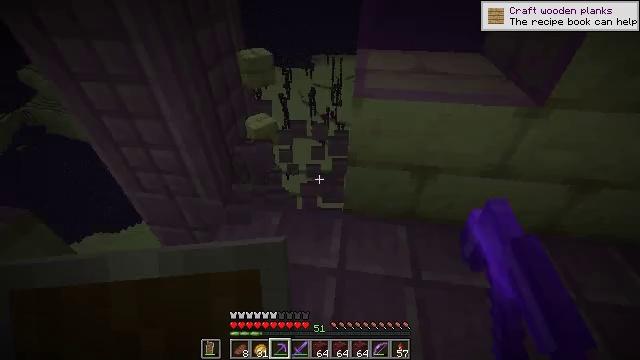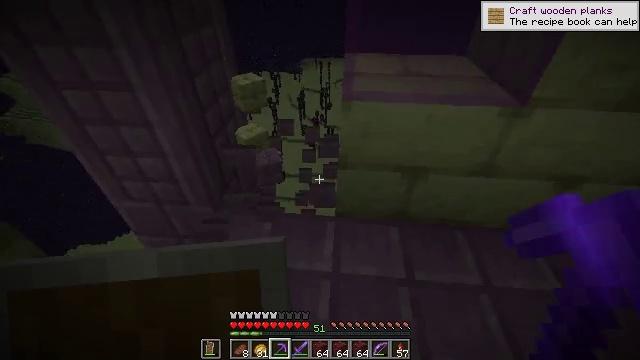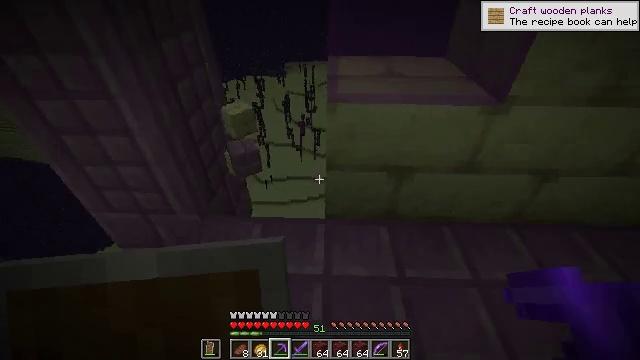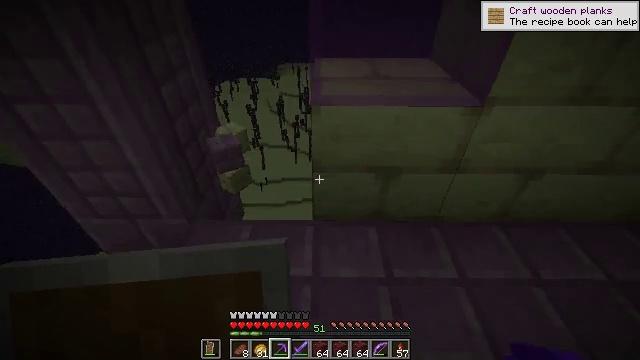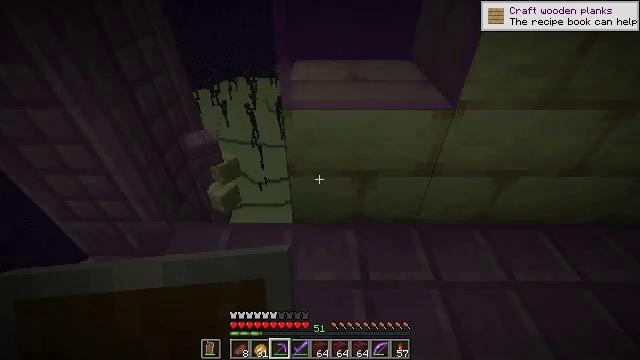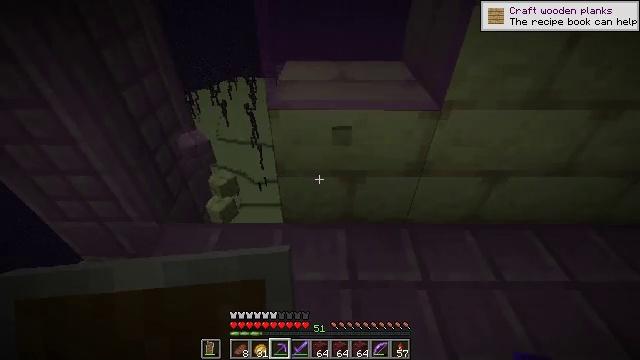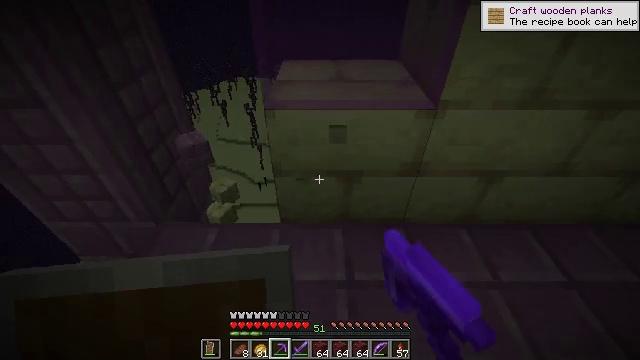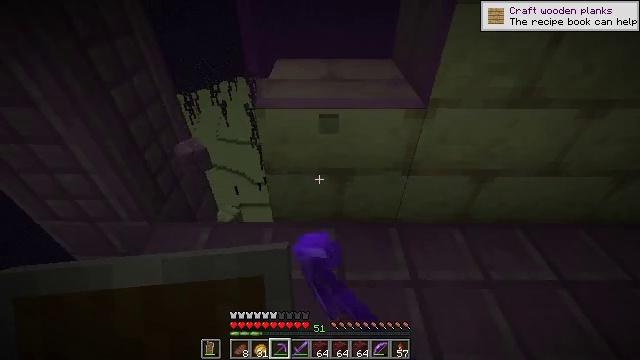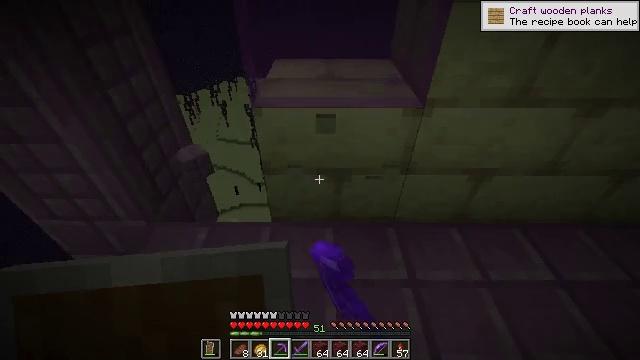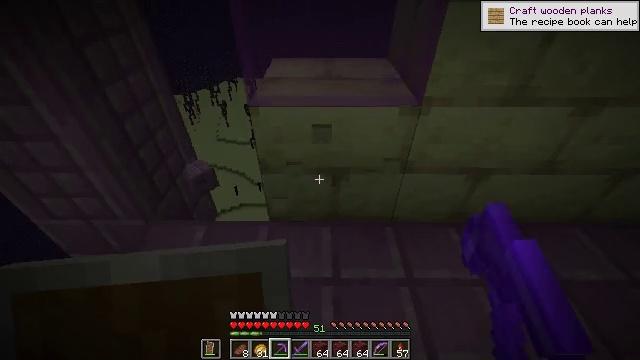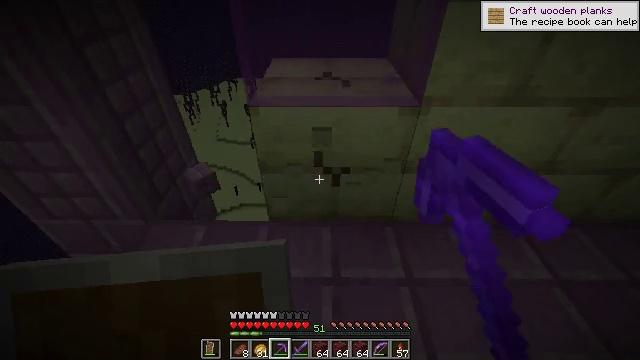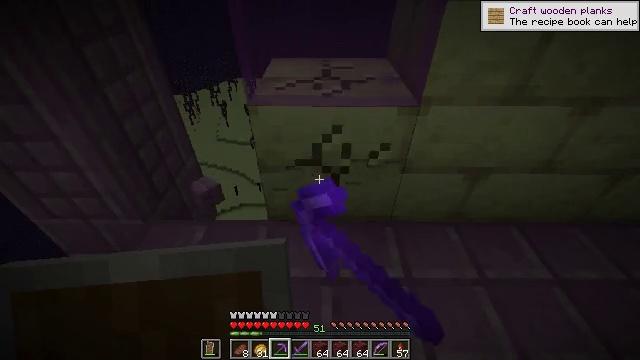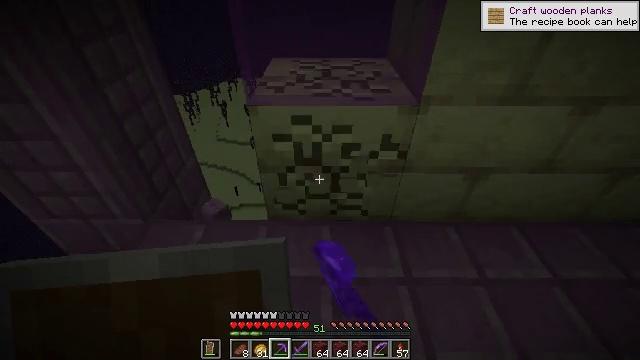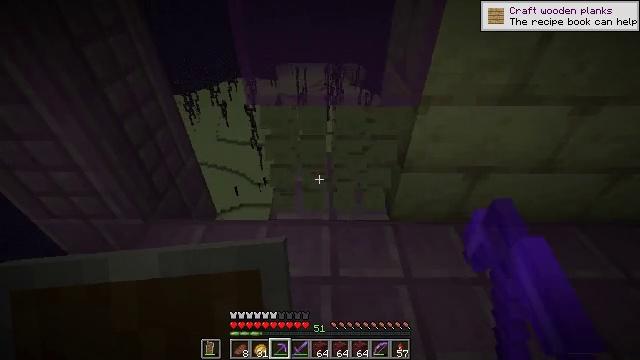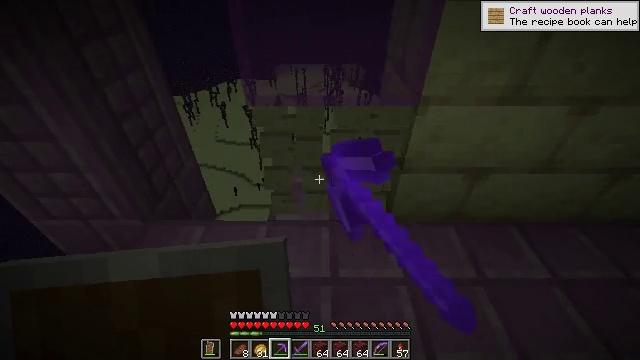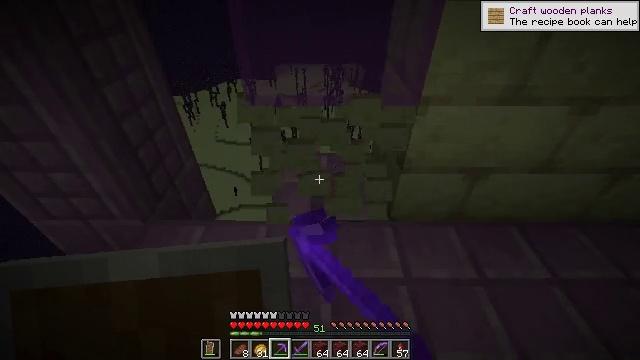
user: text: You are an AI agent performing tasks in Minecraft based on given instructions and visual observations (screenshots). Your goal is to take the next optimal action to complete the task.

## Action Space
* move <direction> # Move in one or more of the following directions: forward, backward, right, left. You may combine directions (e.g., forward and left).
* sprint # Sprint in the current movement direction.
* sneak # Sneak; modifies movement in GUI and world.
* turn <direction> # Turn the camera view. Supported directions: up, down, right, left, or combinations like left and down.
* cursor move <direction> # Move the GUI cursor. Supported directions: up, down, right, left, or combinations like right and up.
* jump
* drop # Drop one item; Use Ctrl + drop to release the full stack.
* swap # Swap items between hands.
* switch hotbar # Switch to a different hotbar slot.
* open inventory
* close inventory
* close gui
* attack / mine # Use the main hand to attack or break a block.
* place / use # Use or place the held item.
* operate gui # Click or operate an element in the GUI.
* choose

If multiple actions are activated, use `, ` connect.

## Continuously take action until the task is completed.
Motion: motion action
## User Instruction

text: Break the end stone bricks.
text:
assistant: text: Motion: turn right
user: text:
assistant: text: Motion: turn right
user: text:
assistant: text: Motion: move right, turn right
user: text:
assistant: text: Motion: move right
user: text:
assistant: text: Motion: attack / mine
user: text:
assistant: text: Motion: attack / mine
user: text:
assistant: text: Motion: attack / mine
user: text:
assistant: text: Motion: attack / mine
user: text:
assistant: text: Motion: attack / mine
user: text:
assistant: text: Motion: attack / mine
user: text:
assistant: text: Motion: attack / mine
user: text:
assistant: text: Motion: attack / mine
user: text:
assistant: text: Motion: attack / mine
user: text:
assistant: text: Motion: attack / mine
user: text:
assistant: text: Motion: attack / mine
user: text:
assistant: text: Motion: attack / mine
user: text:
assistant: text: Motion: attack / mine
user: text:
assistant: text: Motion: attack / mine